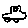
Label: car